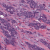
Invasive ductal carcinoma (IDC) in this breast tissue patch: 1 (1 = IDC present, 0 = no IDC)